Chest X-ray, PA view. Patient: 31 years old, sex F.
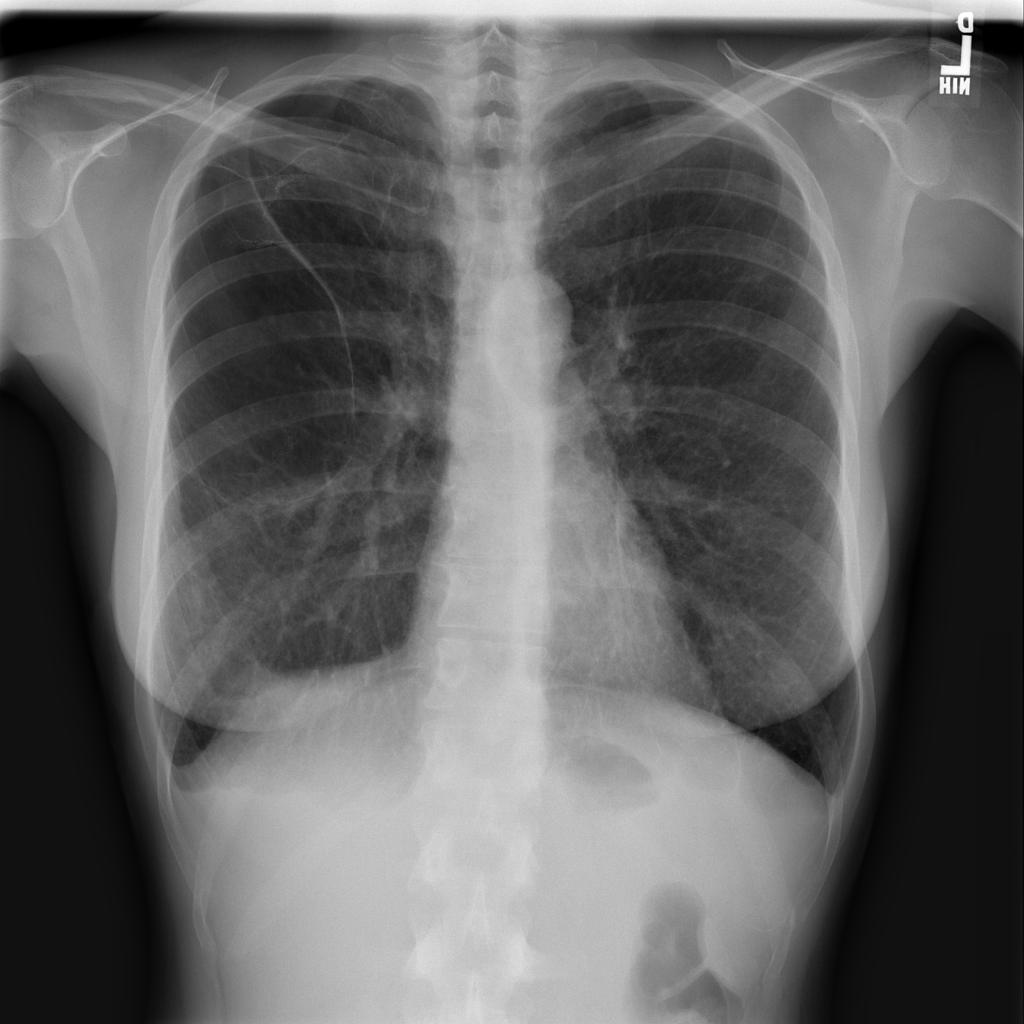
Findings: No Finding